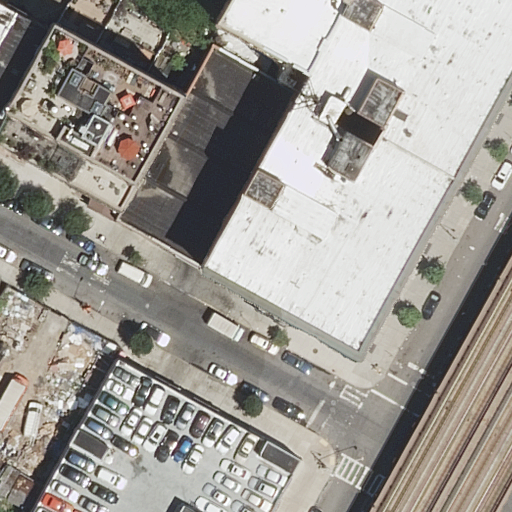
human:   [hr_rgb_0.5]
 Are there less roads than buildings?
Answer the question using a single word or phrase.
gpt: yes

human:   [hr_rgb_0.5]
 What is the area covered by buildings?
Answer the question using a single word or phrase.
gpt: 3438m2

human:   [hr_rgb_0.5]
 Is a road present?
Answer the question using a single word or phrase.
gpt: yes

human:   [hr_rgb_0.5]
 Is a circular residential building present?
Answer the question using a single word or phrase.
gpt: no

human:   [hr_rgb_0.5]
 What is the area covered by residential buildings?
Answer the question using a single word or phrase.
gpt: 3438m2

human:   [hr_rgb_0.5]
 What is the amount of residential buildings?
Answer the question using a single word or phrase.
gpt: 7

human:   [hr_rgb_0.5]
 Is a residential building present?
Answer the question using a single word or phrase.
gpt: yes

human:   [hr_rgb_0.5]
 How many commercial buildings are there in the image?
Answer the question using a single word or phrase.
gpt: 0

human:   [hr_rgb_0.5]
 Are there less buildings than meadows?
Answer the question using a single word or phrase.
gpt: no

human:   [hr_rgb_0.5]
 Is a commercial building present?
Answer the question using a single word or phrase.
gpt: no

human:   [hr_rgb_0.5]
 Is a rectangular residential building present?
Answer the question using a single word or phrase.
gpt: yes

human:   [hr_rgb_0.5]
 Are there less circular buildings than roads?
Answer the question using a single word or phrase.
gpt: yes

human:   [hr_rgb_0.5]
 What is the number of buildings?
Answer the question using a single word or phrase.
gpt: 7

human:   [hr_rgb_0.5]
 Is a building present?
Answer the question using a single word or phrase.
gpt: yes

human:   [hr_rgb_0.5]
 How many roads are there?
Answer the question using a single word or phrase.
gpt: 2

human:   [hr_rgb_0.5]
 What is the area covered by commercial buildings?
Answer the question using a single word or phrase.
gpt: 0m2

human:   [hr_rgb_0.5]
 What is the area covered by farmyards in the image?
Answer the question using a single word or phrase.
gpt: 0m2

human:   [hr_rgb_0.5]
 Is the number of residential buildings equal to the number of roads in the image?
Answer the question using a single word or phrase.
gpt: no

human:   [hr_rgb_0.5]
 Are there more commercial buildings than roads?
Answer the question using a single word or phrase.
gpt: no

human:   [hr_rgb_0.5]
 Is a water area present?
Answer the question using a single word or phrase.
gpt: no

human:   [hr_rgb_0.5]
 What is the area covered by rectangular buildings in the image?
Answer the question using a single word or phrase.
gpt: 3438m2

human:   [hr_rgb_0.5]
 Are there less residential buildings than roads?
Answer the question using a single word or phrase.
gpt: no

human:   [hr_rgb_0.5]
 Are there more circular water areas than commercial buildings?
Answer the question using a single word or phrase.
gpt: no

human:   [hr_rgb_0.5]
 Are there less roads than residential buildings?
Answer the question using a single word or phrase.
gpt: yes

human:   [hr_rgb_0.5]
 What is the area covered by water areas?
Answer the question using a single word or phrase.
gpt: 0m2

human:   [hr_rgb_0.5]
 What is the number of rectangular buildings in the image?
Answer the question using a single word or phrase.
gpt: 7

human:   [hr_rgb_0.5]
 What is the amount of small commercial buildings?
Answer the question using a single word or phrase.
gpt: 0

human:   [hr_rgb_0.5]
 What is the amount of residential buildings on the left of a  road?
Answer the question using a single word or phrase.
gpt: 6

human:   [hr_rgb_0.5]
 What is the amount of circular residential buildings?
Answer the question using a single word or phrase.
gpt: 0

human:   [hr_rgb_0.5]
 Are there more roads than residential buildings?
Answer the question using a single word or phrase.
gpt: no

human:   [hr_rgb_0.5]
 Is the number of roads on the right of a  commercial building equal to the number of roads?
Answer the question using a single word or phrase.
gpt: no

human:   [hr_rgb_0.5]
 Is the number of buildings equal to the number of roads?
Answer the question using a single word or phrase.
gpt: no

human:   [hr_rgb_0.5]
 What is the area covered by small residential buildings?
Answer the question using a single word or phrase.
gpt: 13m2

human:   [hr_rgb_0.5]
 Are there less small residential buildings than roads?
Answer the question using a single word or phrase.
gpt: yes

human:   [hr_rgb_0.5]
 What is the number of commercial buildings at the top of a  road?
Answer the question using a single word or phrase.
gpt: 0

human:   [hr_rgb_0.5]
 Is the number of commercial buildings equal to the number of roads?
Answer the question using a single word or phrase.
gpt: no

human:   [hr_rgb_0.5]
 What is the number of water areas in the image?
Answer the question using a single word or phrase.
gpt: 0

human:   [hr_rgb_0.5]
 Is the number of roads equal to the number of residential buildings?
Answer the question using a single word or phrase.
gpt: no

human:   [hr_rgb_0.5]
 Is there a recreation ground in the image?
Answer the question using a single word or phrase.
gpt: no

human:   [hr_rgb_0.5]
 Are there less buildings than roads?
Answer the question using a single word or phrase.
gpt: no

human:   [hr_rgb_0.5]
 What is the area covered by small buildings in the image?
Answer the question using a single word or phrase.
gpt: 13m2

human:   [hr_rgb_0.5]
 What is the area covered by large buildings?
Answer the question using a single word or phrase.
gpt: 3020m2

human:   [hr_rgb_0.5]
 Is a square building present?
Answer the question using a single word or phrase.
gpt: no

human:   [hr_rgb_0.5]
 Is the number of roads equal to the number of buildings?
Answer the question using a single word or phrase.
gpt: no

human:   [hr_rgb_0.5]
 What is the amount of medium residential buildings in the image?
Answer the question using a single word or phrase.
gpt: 2

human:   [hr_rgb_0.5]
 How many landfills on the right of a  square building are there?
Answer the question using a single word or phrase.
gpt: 0

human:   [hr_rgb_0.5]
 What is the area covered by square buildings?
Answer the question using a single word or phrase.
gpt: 0m2

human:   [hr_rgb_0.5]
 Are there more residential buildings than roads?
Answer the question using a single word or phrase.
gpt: yes

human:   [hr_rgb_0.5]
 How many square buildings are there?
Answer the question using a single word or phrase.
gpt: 0

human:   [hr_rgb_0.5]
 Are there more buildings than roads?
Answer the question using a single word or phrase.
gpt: yes

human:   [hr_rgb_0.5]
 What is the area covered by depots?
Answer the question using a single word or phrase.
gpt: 0m2

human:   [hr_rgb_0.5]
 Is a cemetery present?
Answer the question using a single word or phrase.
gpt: no

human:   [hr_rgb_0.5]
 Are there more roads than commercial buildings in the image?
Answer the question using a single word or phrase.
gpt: yes

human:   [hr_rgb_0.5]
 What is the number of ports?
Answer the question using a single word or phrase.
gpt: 0

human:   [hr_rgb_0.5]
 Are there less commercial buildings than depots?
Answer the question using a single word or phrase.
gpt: no

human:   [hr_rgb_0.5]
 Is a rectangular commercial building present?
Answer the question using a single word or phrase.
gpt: no

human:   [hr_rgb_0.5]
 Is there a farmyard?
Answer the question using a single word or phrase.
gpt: no

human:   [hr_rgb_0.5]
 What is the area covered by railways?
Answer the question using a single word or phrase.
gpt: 0m2

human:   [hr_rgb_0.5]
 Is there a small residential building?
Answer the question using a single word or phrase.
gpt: yes

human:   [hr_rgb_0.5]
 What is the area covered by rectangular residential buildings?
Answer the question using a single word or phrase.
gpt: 3438m2

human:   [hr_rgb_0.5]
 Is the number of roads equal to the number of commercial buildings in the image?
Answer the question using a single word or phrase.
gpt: no

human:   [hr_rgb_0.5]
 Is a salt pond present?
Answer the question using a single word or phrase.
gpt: no

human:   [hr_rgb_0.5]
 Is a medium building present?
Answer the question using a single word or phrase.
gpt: yes

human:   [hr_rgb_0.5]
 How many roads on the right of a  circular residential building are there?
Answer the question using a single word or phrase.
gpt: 0